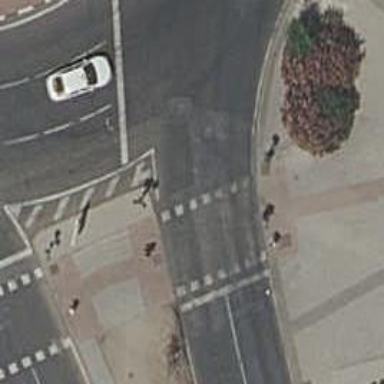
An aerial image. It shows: Road with traffic signals controlling the flow of traffic.